Question: I was using LLVM GCC 4.2 compiler but for a reason I want to use Apple LLVM compiler instead. I use some boost libraries statically linked.
My code part is here:
'''
#include <boost/program_options/detail/config_file.hpp>
std::set<std::string> options;
std::map<std::string, std::string> parameters;
options.insert("*");
for (config_file_iterator i(config, options), e ; i != e; ++i)
parameters[i->string_key] = i->value[0];
'''
When I changed the compiler in Xcode 4.5.1 to Apple LLVM 4.1, it gives me this error:

Does somebody know what is the solution?
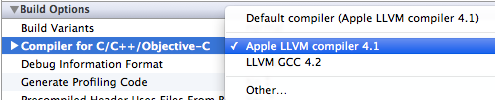
Answer: Please find, at the top of 'detail/config_file.hpp', the following line:
'''
#include <boost/program_options/detail/convert.hpp>
'''
And remove '#if' and '#endif' around that line. Everything should be building fine after that. The fix is already included in current versions.